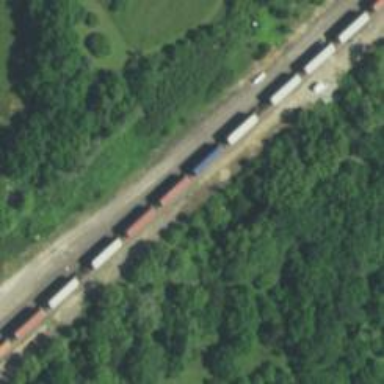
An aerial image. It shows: Railway siding for service.